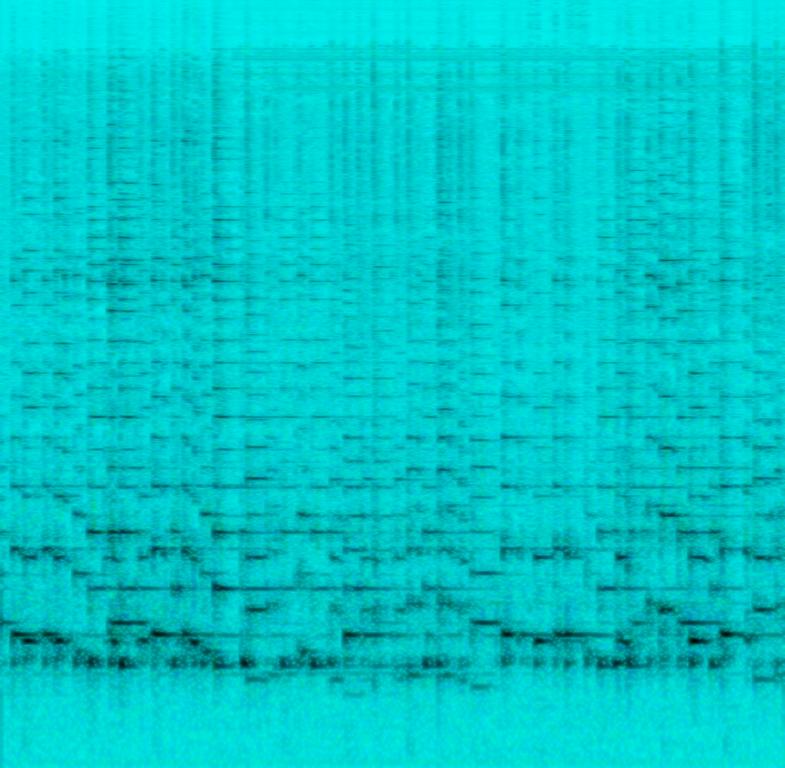
The excerpt features a mandolin playing a folk song. This is the only musical instrument playing, there aren't others or any voices singing. The character of the song is joyful.